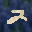
Label: 2